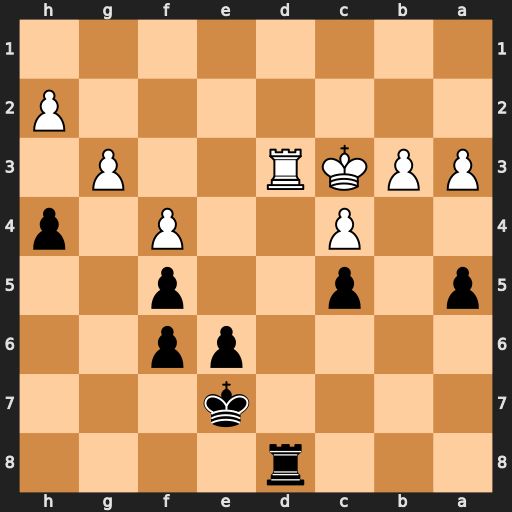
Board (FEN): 3r4/4k3/4pp2/p1p2p2/2P2P1p/PPKR2P1/7P/8
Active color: b
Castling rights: -
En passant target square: -
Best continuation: Rxd3+ Kxd3 hxg3